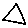
Label: triangle